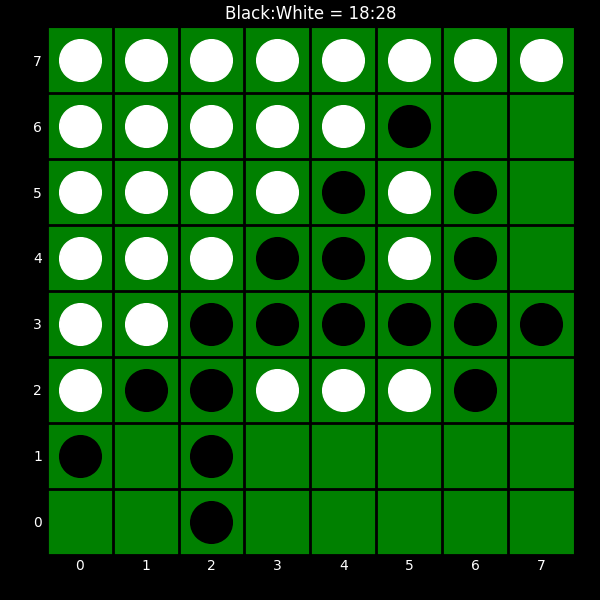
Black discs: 18
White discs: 28